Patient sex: M
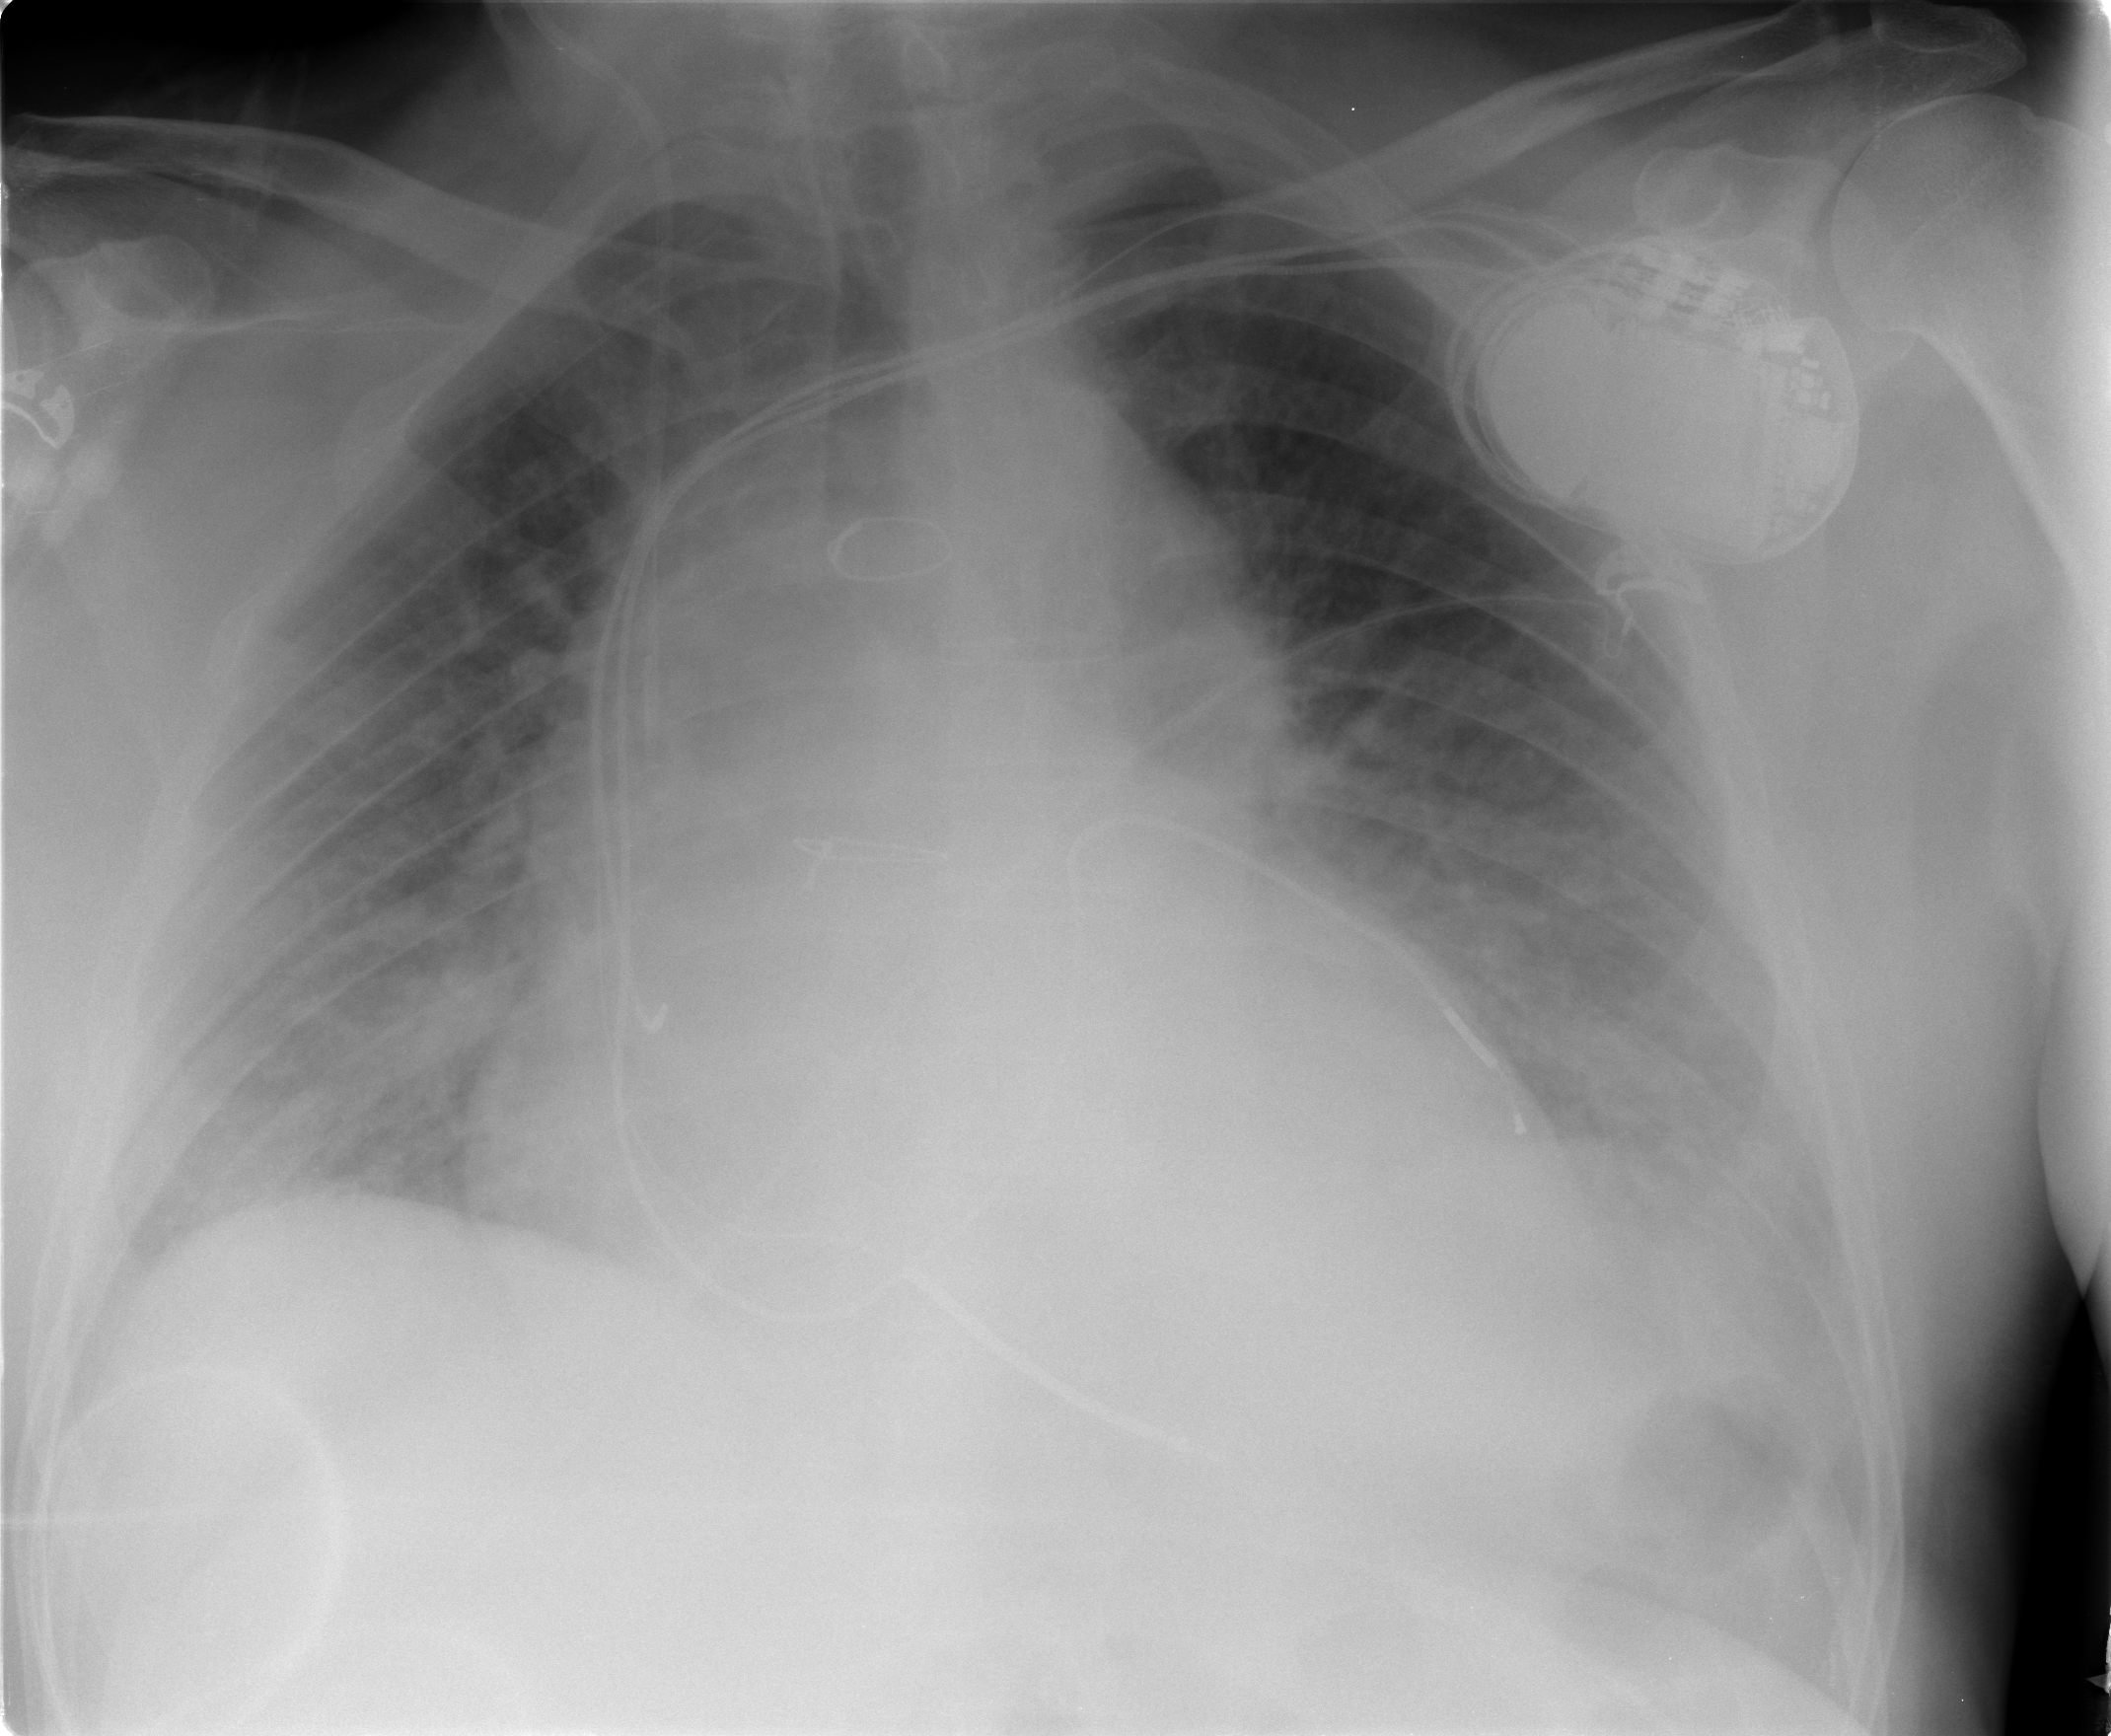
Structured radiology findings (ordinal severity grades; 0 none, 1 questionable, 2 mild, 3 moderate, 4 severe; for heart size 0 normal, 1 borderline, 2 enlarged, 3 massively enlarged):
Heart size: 3
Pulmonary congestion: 3
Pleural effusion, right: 2
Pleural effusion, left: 3
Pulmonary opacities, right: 2
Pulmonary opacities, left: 2
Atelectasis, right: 2
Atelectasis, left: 2